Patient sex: F
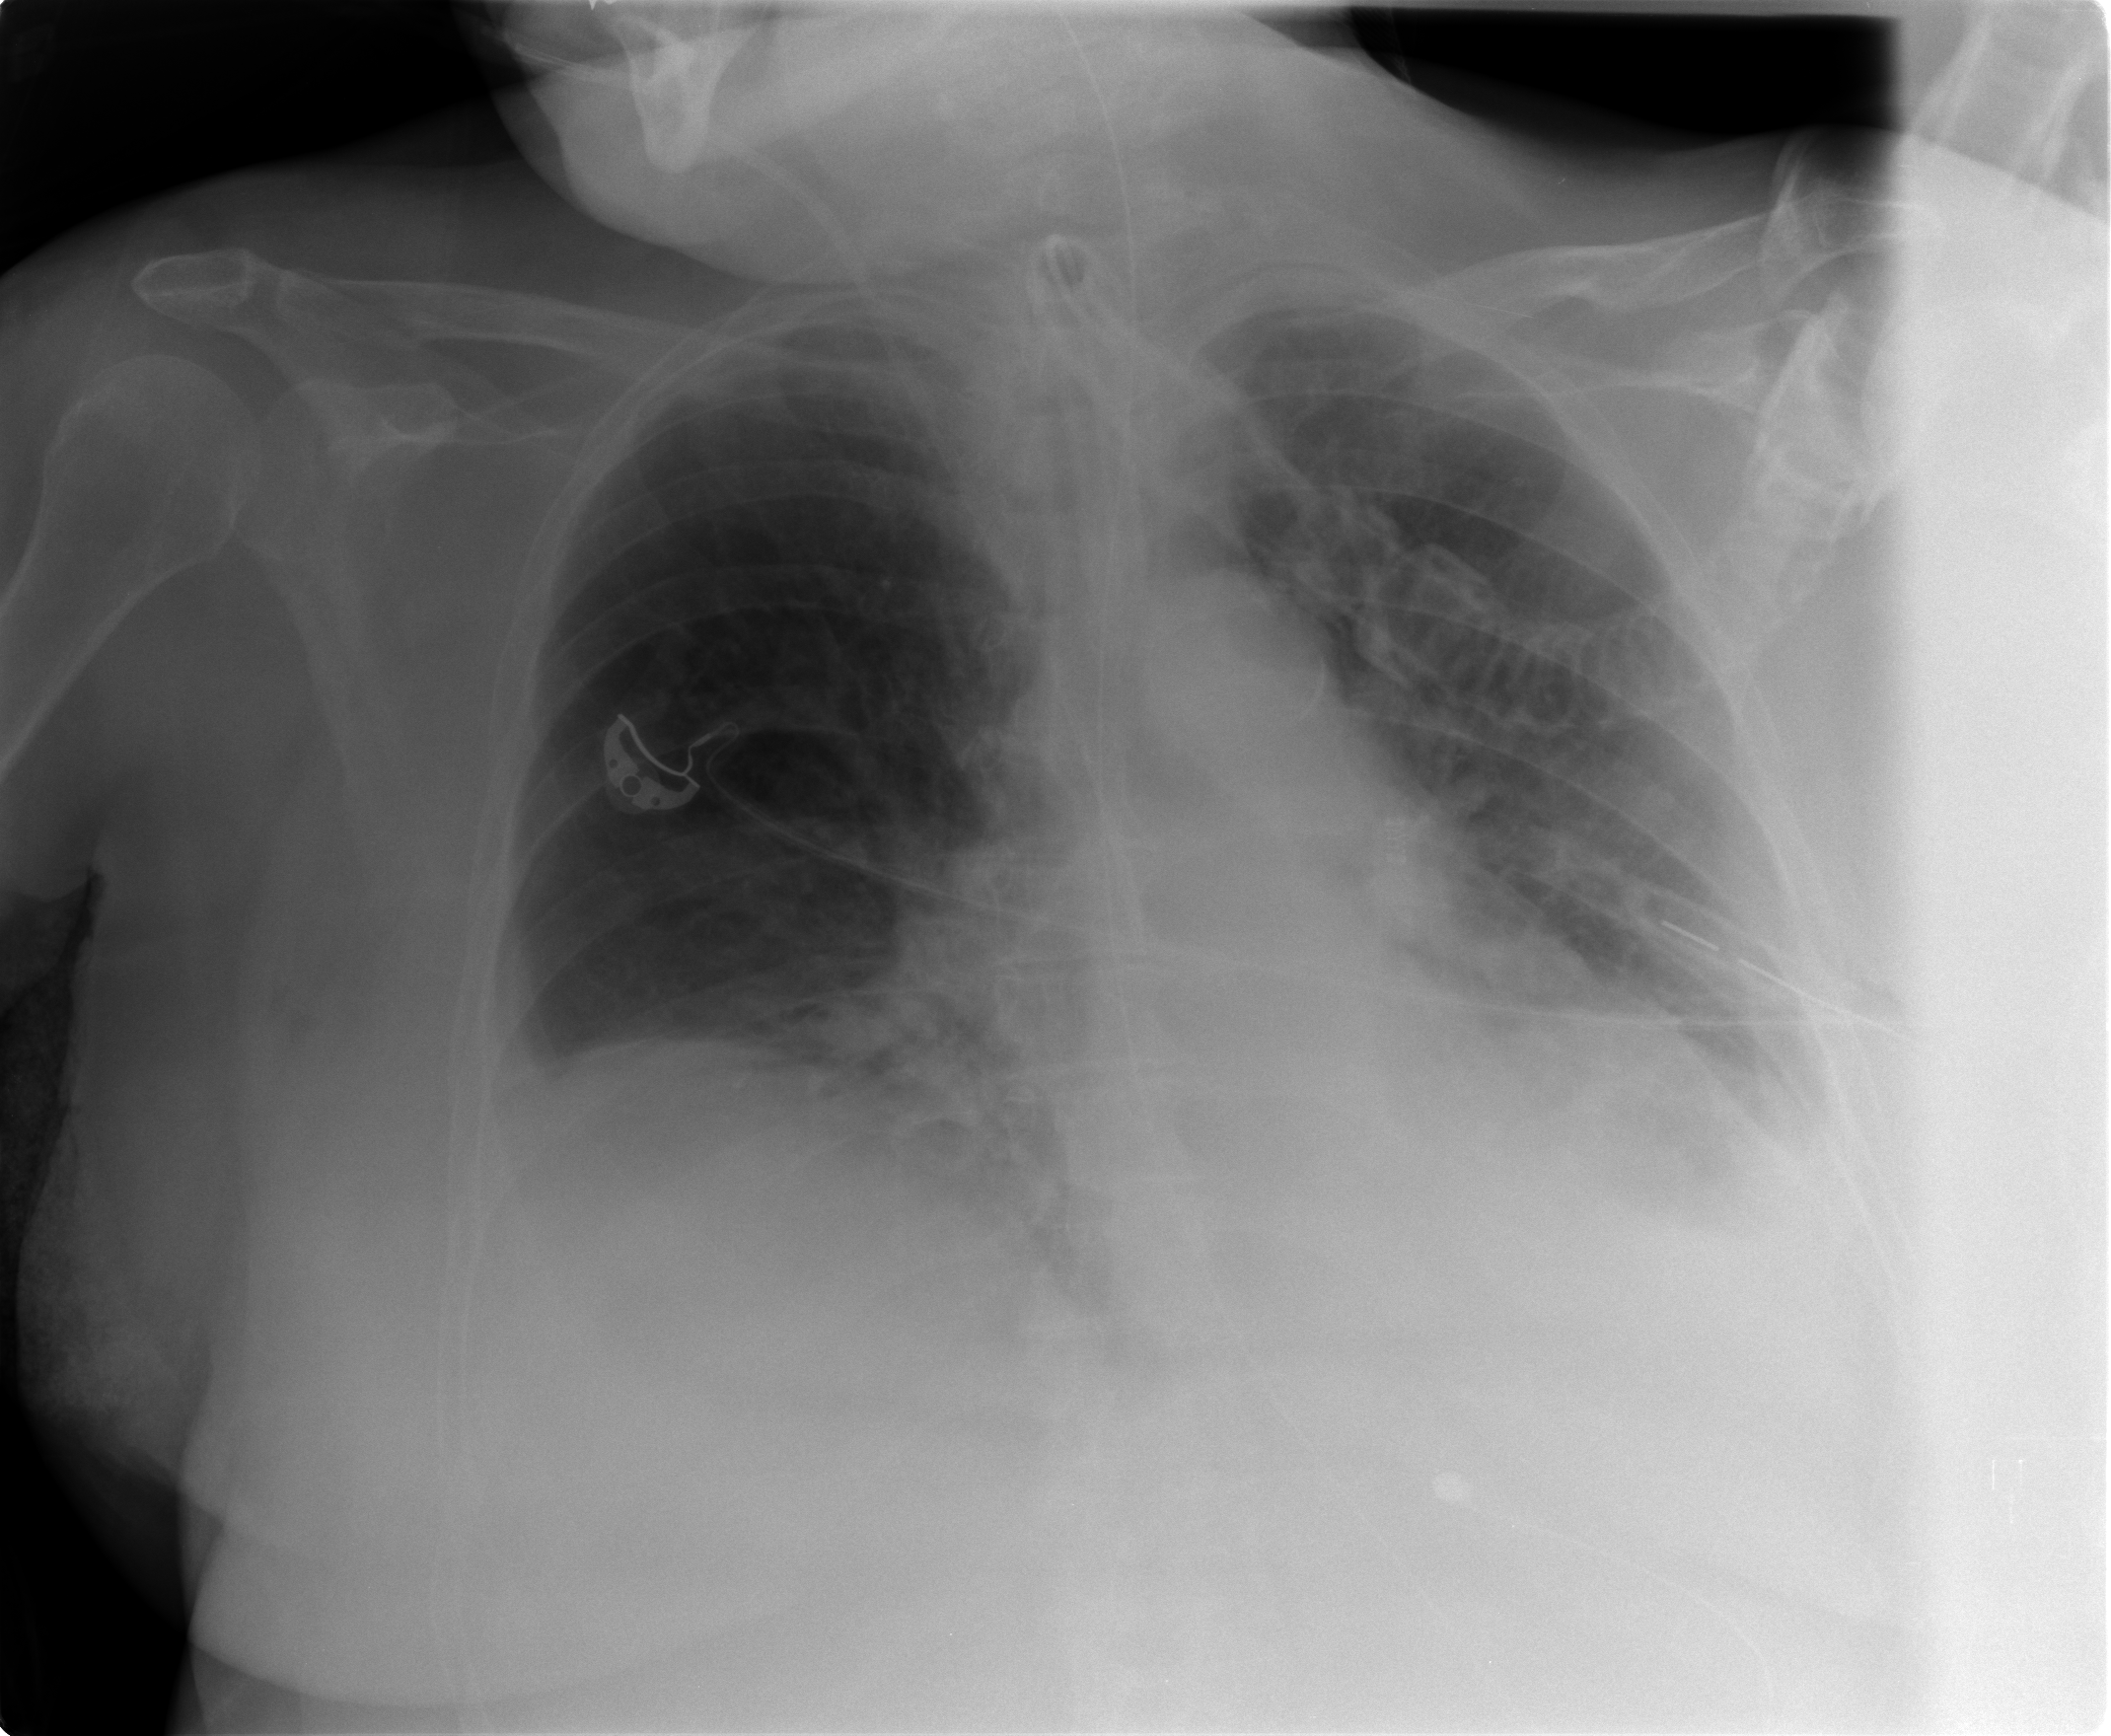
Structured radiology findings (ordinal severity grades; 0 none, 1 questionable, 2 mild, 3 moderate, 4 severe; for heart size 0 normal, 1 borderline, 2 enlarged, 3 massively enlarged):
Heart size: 2
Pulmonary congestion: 1
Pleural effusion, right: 1
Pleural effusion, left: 2
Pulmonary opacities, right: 2
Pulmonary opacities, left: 1
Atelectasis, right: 3
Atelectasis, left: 2